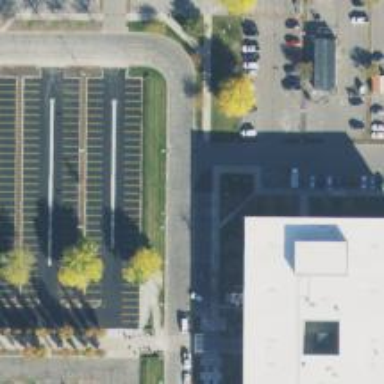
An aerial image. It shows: Parking space is available.